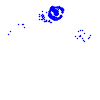
Particle: electron